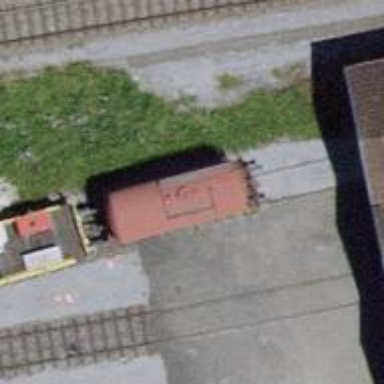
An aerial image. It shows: Railway yard in service.